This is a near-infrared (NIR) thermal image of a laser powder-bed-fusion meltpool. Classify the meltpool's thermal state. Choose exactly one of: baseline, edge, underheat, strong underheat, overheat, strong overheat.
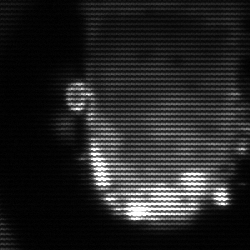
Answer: baseline